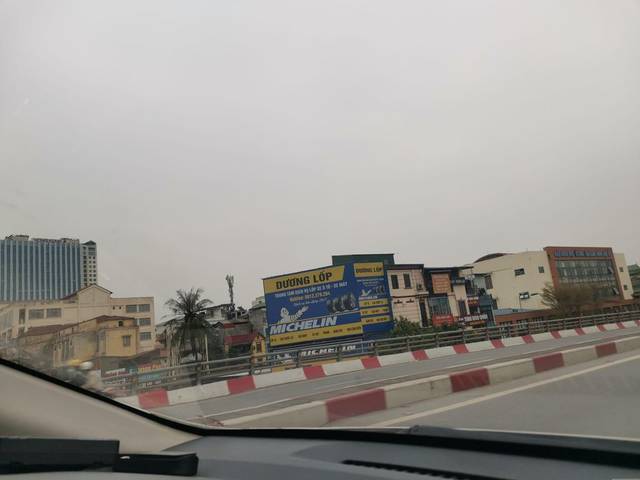
Region: Vietnam
Coordinates: 21.03, 105.801